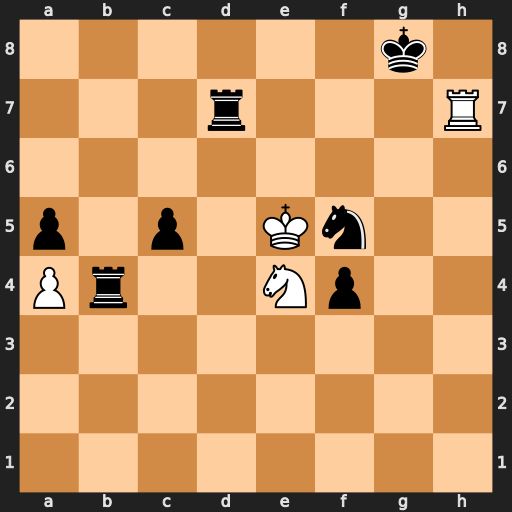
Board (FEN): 6k1/3r3R/8/p1p1Kn2/Pr2Np2/8/8/8
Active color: w
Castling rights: -
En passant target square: -
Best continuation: Nf6+ Kf8 Nxd7+ Kg8 Nf6+